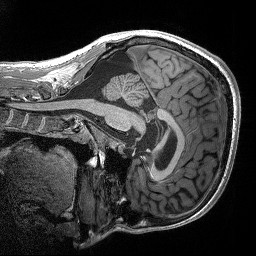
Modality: T1w
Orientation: sagittal
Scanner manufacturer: siemens
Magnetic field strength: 3 T
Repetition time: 2.3 s
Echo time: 0.00298 s